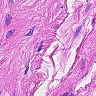
Metastatic tissue present: no